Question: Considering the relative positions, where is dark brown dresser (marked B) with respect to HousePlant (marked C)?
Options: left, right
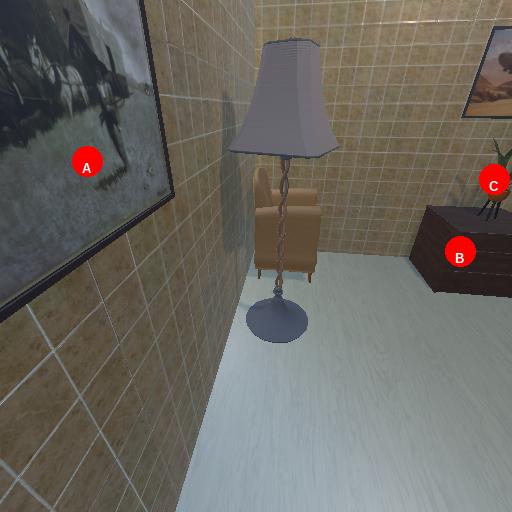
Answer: left